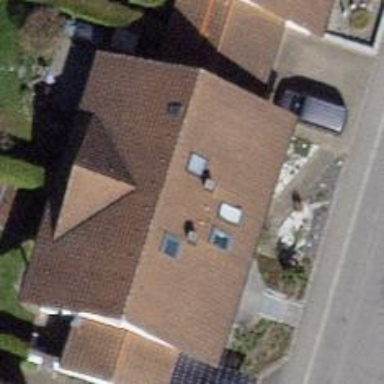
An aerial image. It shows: Semi-detached house with gabled roof.